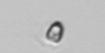
Label: Pyramimonas